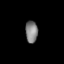
Tissue: lung
Cell type: Epithelial cells
Senescence score: 0.2432
Nuclear area (px): 264
Mean DAPI intensity: 128.515